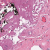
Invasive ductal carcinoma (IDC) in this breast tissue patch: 0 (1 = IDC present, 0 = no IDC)